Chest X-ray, PA view. Patient: 39 years old, sex F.
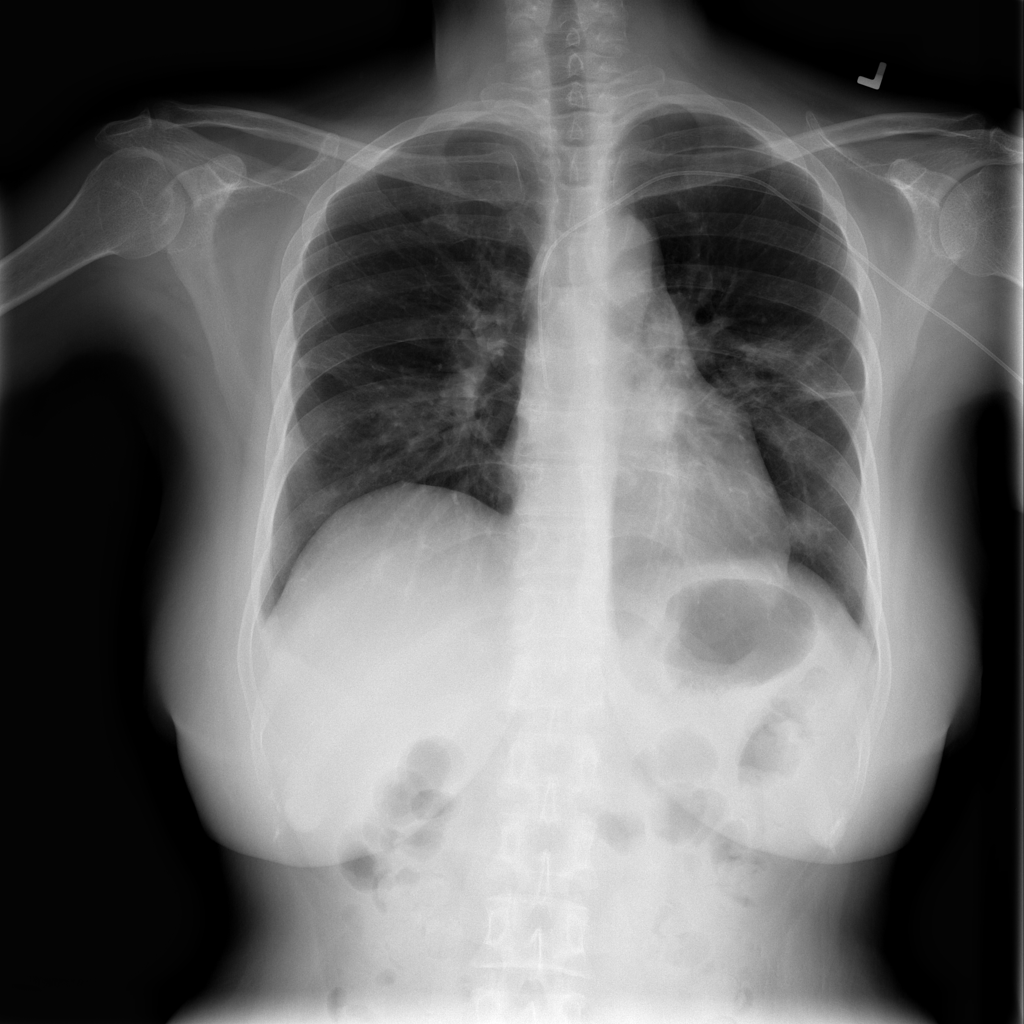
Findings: Infiltration